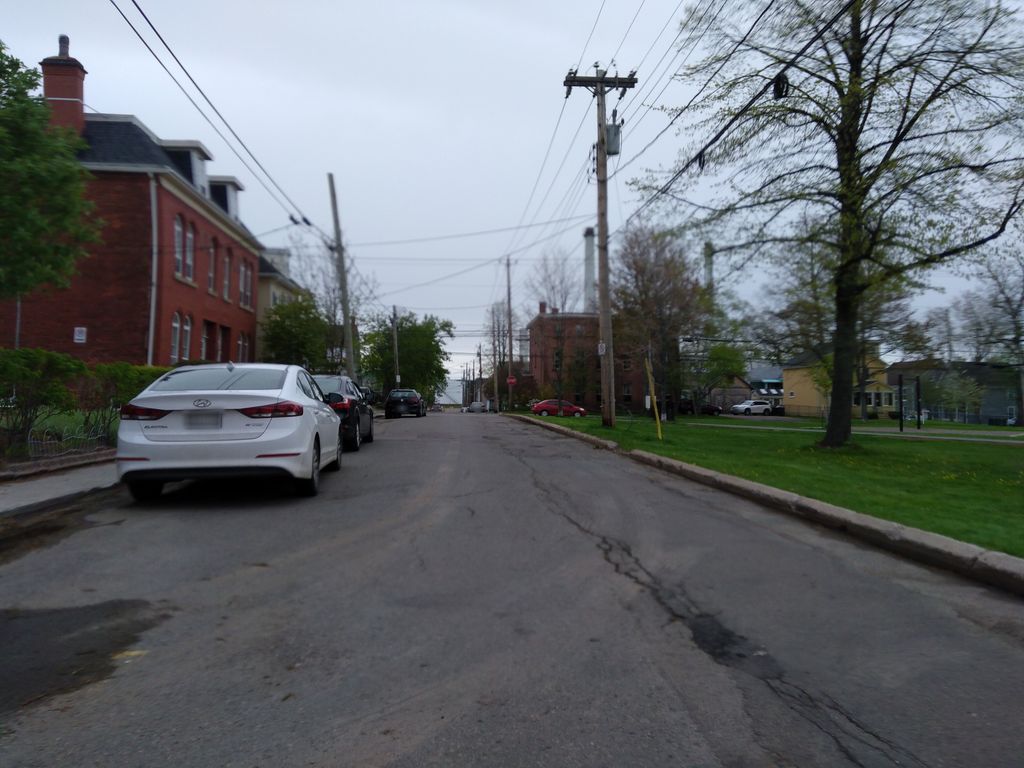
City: charlottetown